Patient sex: M
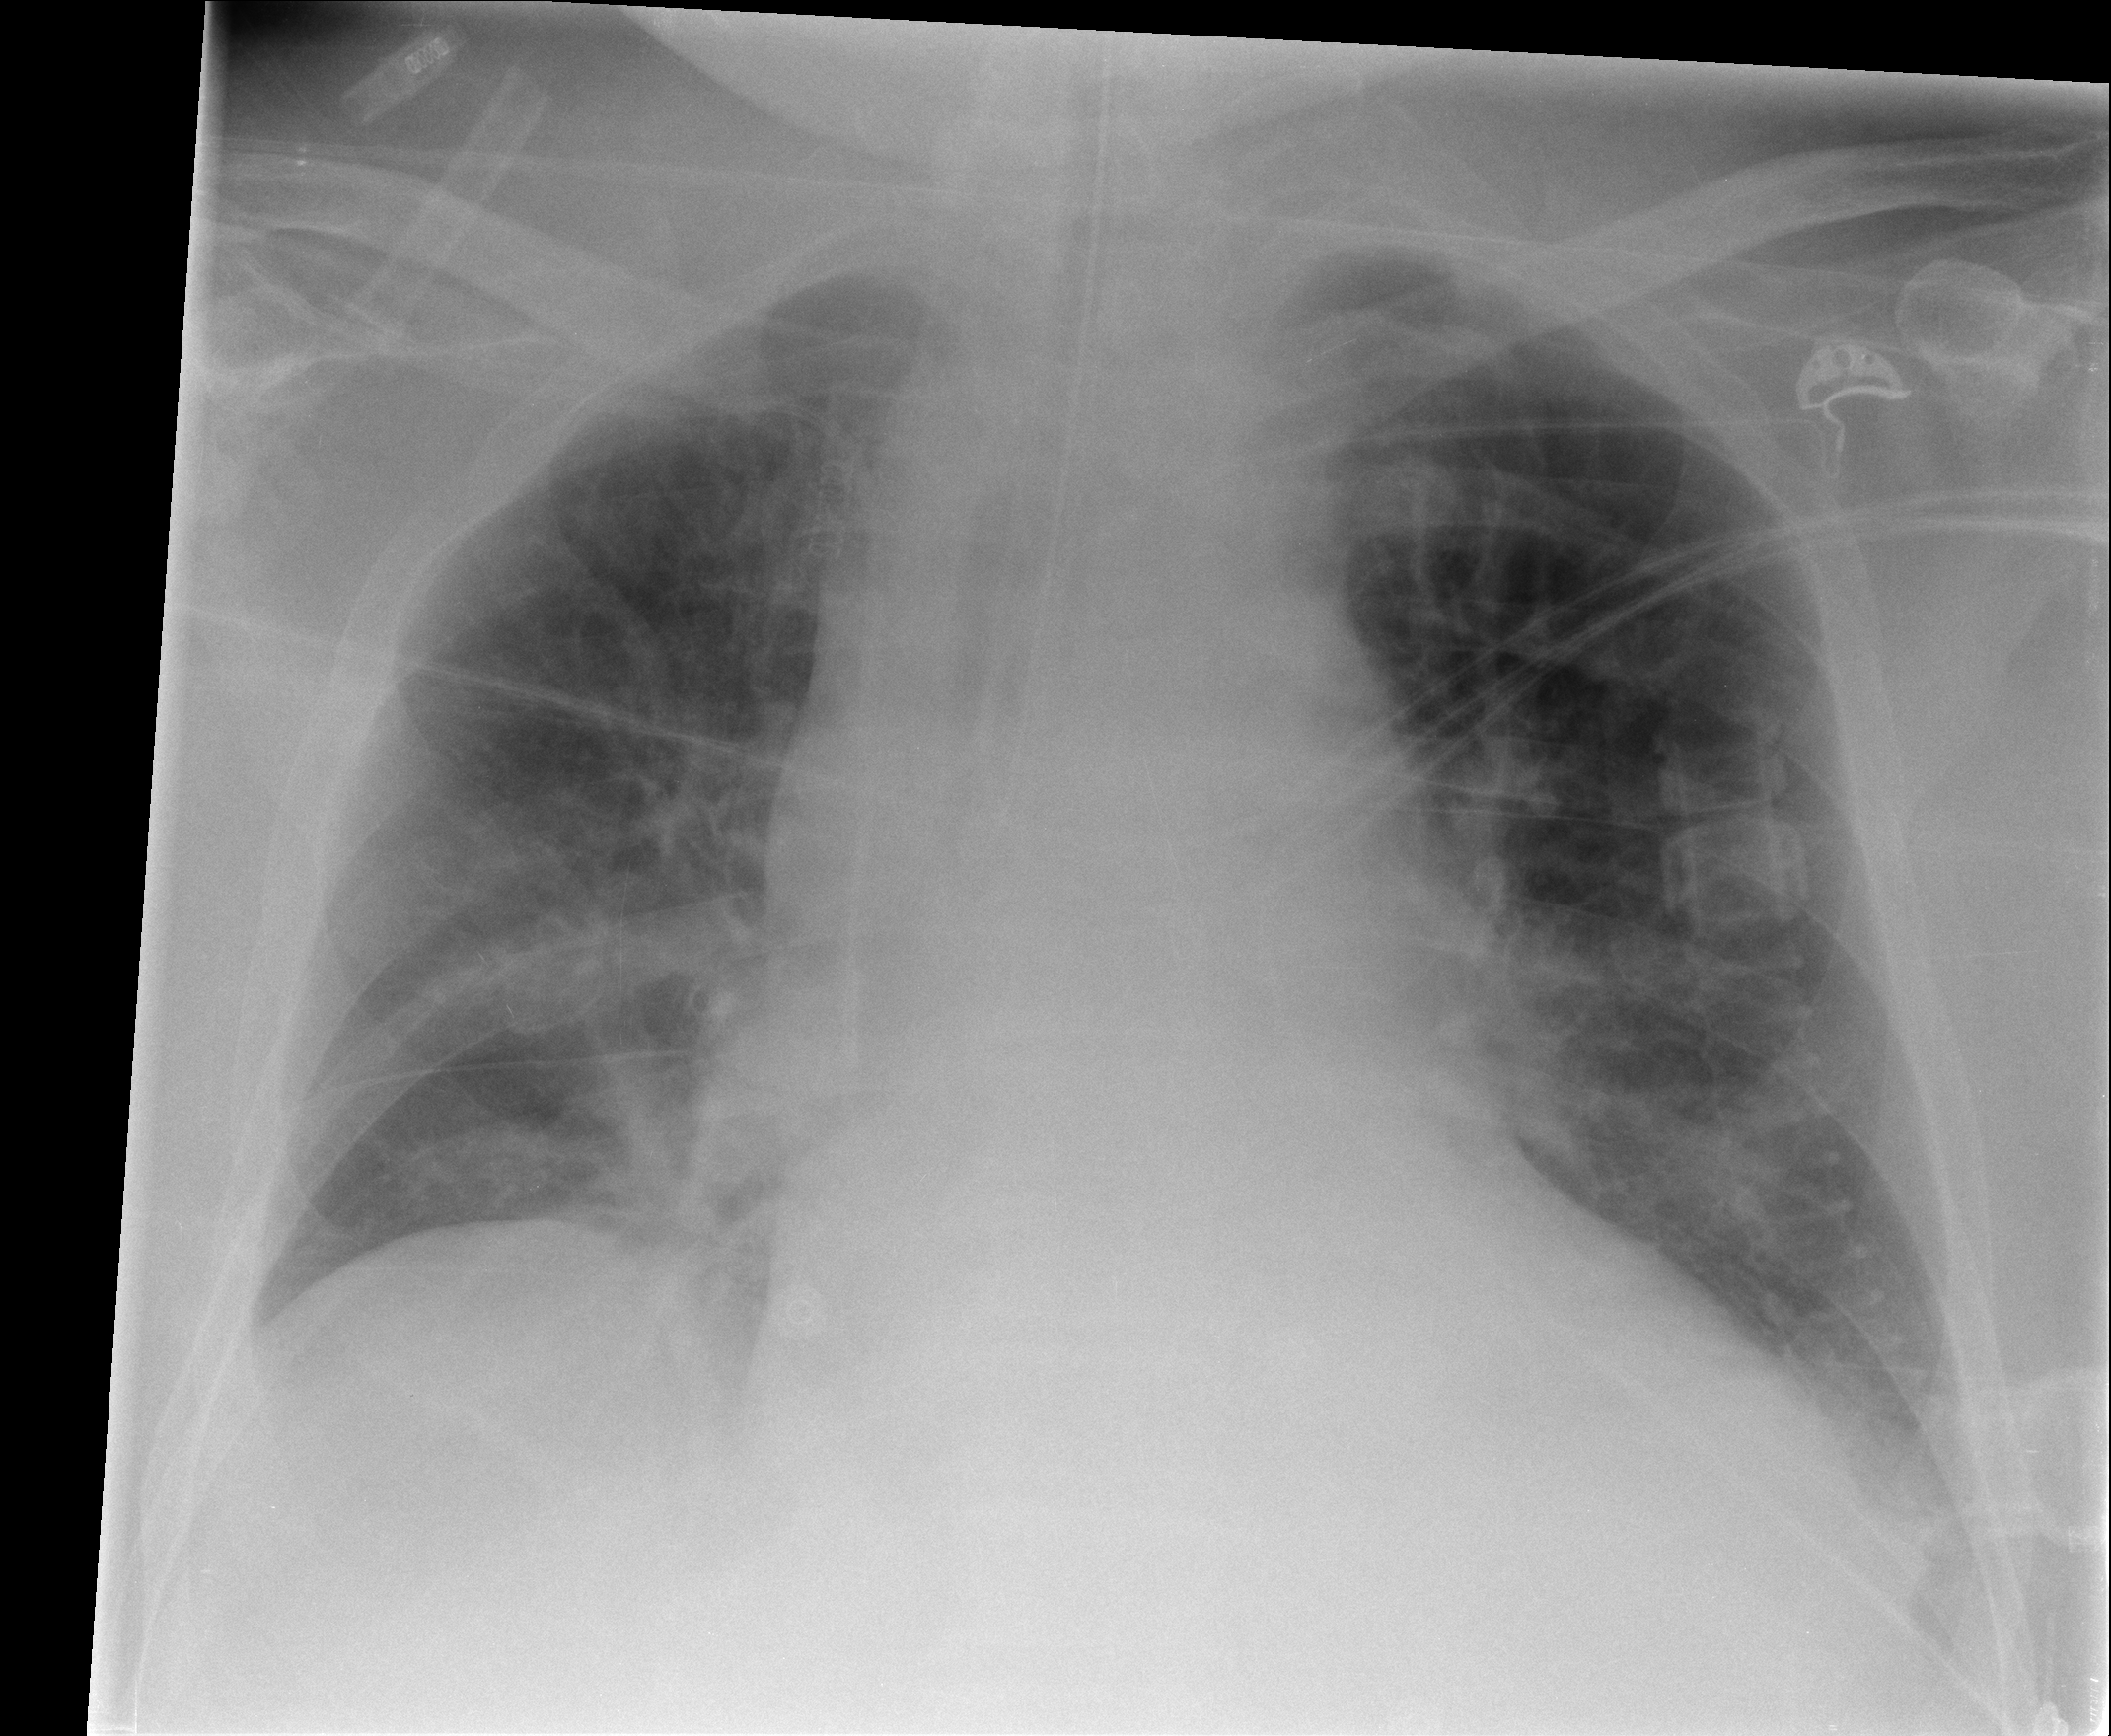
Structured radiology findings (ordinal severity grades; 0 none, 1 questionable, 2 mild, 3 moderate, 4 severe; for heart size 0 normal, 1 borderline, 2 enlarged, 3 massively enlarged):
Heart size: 2
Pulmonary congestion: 2
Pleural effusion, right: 1
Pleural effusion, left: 1
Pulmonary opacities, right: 2
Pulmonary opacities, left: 1
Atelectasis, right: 2
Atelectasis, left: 2